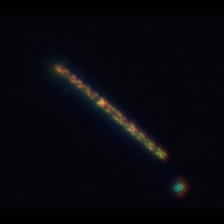
Taxon: Skeletonema
Group: Diatoms